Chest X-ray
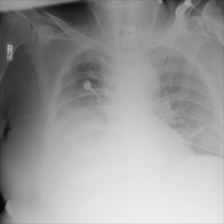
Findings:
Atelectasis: positive
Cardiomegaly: negative
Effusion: positive
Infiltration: negative
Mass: negative
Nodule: negative
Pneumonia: positive
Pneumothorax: negative
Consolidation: negative
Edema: negative
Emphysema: negative
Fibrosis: negative
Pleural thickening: negative
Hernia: negative